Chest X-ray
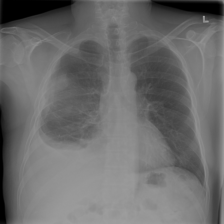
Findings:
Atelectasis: negative
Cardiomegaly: negative
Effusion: positive
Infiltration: negative
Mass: positive
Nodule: positive
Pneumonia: negative
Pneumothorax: negative
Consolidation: negative
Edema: negative
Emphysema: negative
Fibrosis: negative
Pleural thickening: negative
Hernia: negative